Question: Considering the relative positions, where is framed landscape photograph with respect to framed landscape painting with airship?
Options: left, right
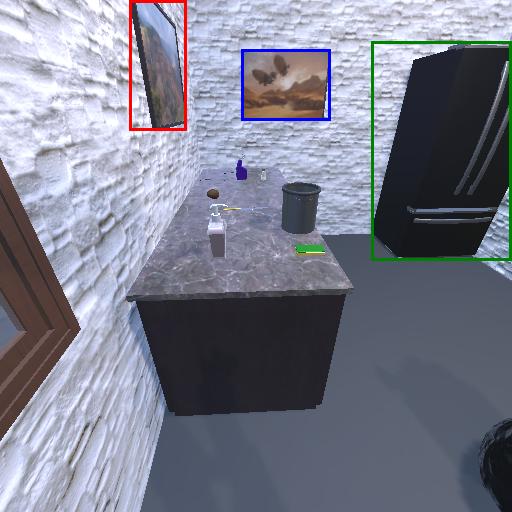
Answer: left